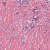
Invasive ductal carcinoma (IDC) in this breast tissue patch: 1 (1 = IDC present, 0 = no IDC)